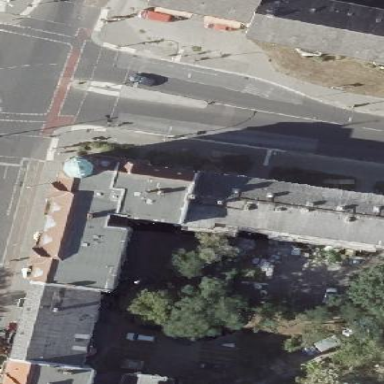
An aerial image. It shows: Unique apartment building with double saltbox roof shape.